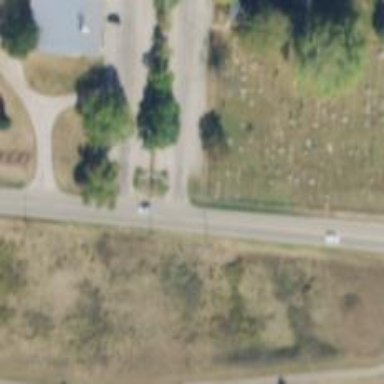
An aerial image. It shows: Cemetery.